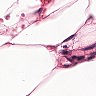
Metastatic tissue present: no